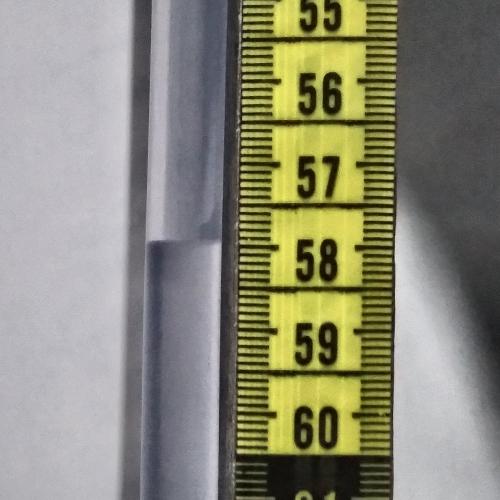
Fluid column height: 57.9 cm